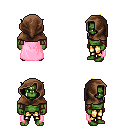
a pixel art fantasy rpg character, male body template, orc, green skin, pink cape, gold greaves, gold short mohawk hairstyle, cloth hood, cloth bracers, four views (front, back, left, right), 2x2 character sprite sheet, small pixel art, hard edges, no anti-aliasing